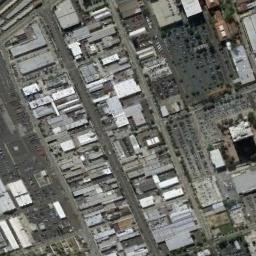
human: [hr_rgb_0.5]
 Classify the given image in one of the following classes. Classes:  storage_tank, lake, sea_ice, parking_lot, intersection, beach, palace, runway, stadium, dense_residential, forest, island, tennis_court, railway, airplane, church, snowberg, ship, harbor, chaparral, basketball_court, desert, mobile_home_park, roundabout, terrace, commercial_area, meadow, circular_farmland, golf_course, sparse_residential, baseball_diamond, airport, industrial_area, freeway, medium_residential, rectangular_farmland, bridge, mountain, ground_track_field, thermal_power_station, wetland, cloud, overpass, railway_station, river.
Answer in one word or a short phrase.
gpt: industrial_area